Question: As you see on the below picture, the map only shows up in upper left corner, It is possible to drag it around on the whole screen, but it will jump back to that square and only be displayed there.
The plugin mentioned in Title: <URL>
So I'm wondering how I can fix this?
Below the picture You'll find my html, a list of plugins, and the js code.

(Should be mentioned this is the 2nd .jsp in my app, so it should hopefully initialize in the pageinit method)
'''
<!DOCTYPE html>
<html>
<head>
<title>Map</title>
<meta name="viewport" content="width=device-width, initial-scale=1">
<link rel="stylesheet" href="js/jquery.mobile-1.1.0.css" />
</head>
<body>
<!-- Start of first page -->
<div data-role="page" id="mapmode" name="mapmode">
<div data-role="header" id="header" name="header">
<p>Header</p>
</div><!-- /header -->
<div data-role="content" id="content" name="content">
<div id="map_canvas" style="width:300px;height:350px"></div>
</div><!-- /content -->
</div><!-- /page -->
</body>
</html>
'''
'''
<script type="text/javascript" src="js/jquery-1.7.2.js"></script>
<script type="text/javascript" src="js/jquery.mobile-1.1.0.js"></script>
<script type="text/javascript"
src="http://maps.googleapis.com/maps/api/js?key=_MY_KEY__INSERT_HERE_&sensor=true">
</script>
<script type="text/javascript" src="js/jquery.ui.map.js"></script>
<script type="text/javascript" src="js/cordova-1.9.0.js"></script>
<script type="text/javascript" src="js/FileManager.js"></script>
<script type="text/javascript" src="js/LocalAction.js"></script>
<script type="text/javascript" src="js/Menu.js"></script>
<script type="text/javascript" src="js/MenuLoader.js"></script>
<script type="text/javascript" src="js/PageHeader.js"></script>
<script type="text/javascript" src="js/Mapmode.js"></script>
'''
'''
var mapdata = {
destination: new google.maps.LatLng(59.<PHONE>, 18.064488100000062)
};
$(document).on("pageinit", "#mapmode", function(event) {
initMapMode();
document.getElementById("map_canvas").style.height=$(window).height();
document.getElementById("map_canvas").style.width=$(window).width();
//Create the map then make 'displayDirections' request
$('#map_canvas').gmap({
'center' : mapdata.destination,
'mapTypeControl' : true,
'navigationControl' : true,
'navigationControlOptions' : {
'position':google.maps.ControlPosition.LEFT_TOP
}
})
.bind('init', function() {
$('.refresh').trigger('tap');
});
});
$('#mapmode').on("pageshow", function() {
$('#map_canvas').gmap('refresh');
});
function initMapMode(){
initPageHeader();
initMapModeContent();
}
function initMapModeContent(){
}
function fadingMsg (locMsg) {
$("<div class='ui-overlay-shadow ui-body-e ui-corner-all fading-msg'>" + locMsg + "</div>")
.css({
"display": "block",
"opacity": 0.9,
"top": $(window).scrollTop() + 100
})
.appendTo( $.mobile.pageContainer )
.delay( 2200 )
.fadeOut( 1000, function(){
$(this).remove();
});
}
// Request display of directions, requires jquery.ui.map.services.js
var toggleval = true; // used for test case: static locations
$('.refresh').live("tap", function() {
// START: Tracking location with test lat/long coordinates
// Toggle between two origins to test refresh, force new route to be calculated
var position = {};
if (toggleval) {
toggleval = false;
position = {
coords: {
latitude: 57.<PHONE>,
longitude: 11.9865
}
}; // Gothenburg
} else {
toggleval = true;
position = {
coords: {
latitude: 58.<PHONE>,
longitude: 15.<PHONE>
}
}; // Motala
}
$('#map_canvas').gmap('displayDirections',
{
'origin' : new google.maps.LatLng(position.coords.latitude, position.coords.longitude),
'destination' : mapdata.destination,
'travelMode' : google.maps.DirectionsTravelMode.DRIVING
},
{
'panel' : document.getElementById('dir_panel')
},
function (result, status) {
if (status === 'OK') {
var center = result.routes[0].bounds.getCenter();
$('#map_canvas').gmap('option', 'center', center);
$('#map_canvas').gmap('refresh');
} else {
alert('Unable to get route');
}
});
// END: Tracking location with test lat/long coordinates
$(this).removeClass($.mobile.activeBtnClass);
return false;
});
'''
'''
function initPageHeader(){
//TODO getdata with the id(page we are currently on).
$("#header").html(function(index, originalMarkup) {
return '<a data-theme="a" data-wrapperels="span" data-iconshadow="true" data-shadow="true" '+
'data-corners="true" class="ui-btn-left ui-btn ui-btn-up-a ui-shadow ui-btn-corner-all" href="#" '+
'data-rel="back" data-role="button"><span class="ui-btn-inner ui-btn-corner-all"><span class="ui-btn-text">'+
'<img src="../images/back.png" alt="back" align="middle" vspace="2"></span></span></a>'+
'<h1 aria-level="1" role="heading" class="ui-title">'+
'<img src="../images/main_header.png" alt="logo" align="middle" vspace="2">'+
'</h1><a data-theme="a" data-wrapperels="span" data-iconshadow="true" data-shadow="true"'+
'data-corners="true" class="ui-btn-right ui-btn ui-btn-up-a ui-btn-inline ui-shadow ui-btn-corner-all" '+
'href="#first" data-role="button" data-inline="true"><span class="ui-btn-inner ui-btn-corner-all">'+
'<span class="ui-btn-text">'+
'<img src="../images/home.png" alt="picture to take you to the first page" align="middle">'+
'</span></span></a>';
});
}
'''
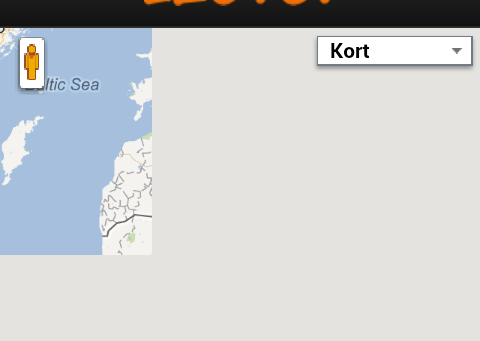
Answer: On the container that is holding the google map.
#map_canvas { max-width: none; }